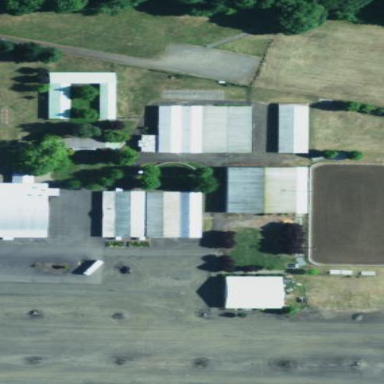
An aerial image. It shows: Showground designated for recreational activities.